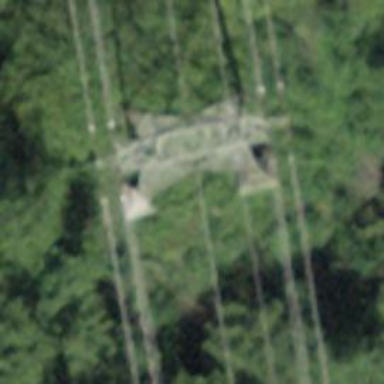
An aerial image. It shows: Power tower.